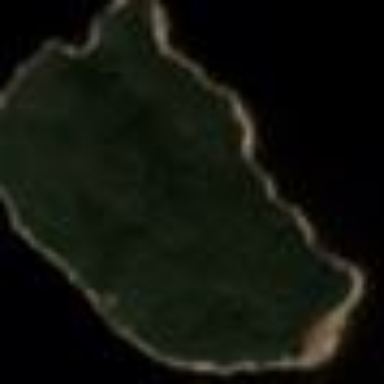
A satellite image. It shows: Islet.